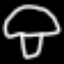
Label: mushroom